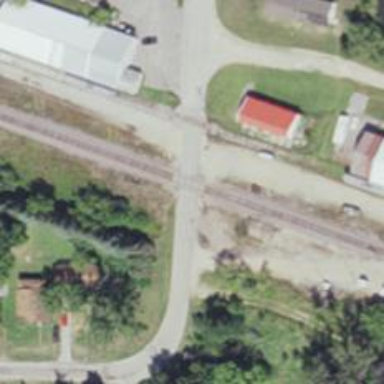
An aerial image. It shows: Level crossing along the railway.